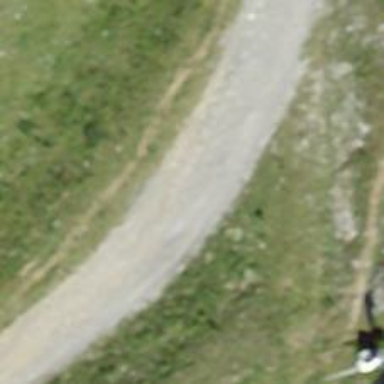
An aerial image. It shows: Downhill track with grade1 quality.